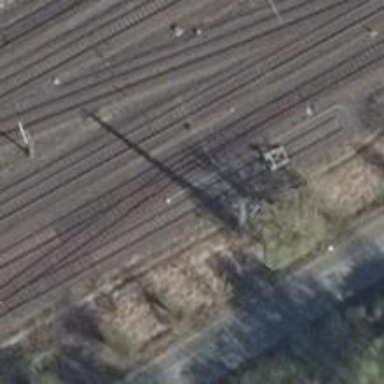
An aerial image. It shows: Railway yard in service.